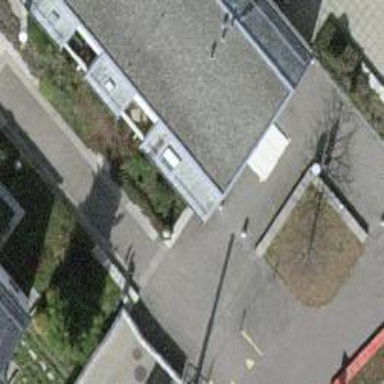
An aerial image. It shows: Bollard.